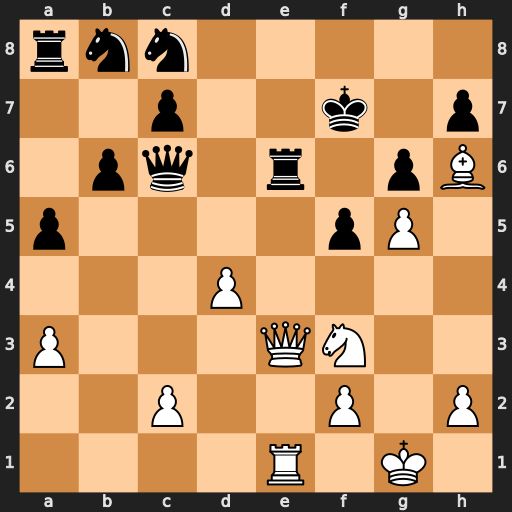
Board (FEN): rnn5/2p2k1p/1pq1r1pB/p4pP1/3P4/P3QN2/2P2P1P/4R1K1
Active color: w
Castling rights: -
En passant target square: -
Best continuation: Ne5+ Ke8 Nxc6 Rxe3 Rxe3+